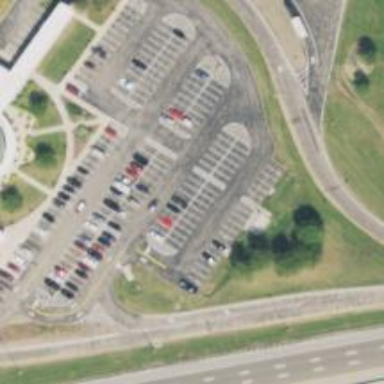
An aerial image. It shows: Parking area with surface.